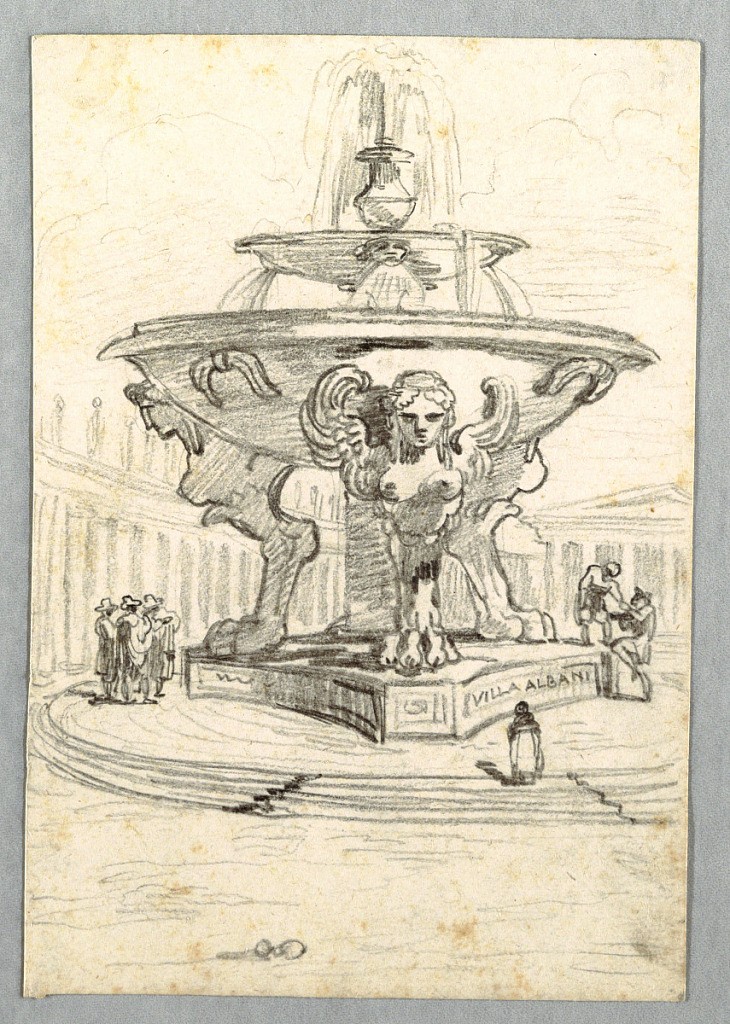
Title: Fountain Supported by Three Harpies and Three Groups of People in Garden in Villa Albani, Rome
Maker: Felice Giani, Italian, 1758–1823
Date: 1780–1820
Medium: Black chalk on off white wove paper
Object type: Drawing
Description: Large fountain with two bowls, lower basin supported by central post and three winged Harpies. Three groups of people nearby on platform.